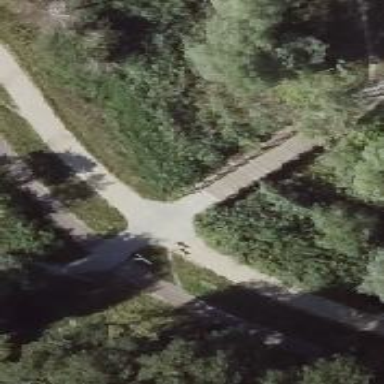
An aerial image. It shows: Footway on bridge.